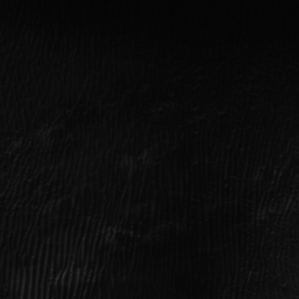
Label: frost